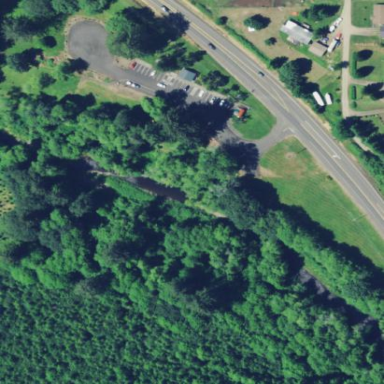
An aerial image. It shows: Rest area on the road.